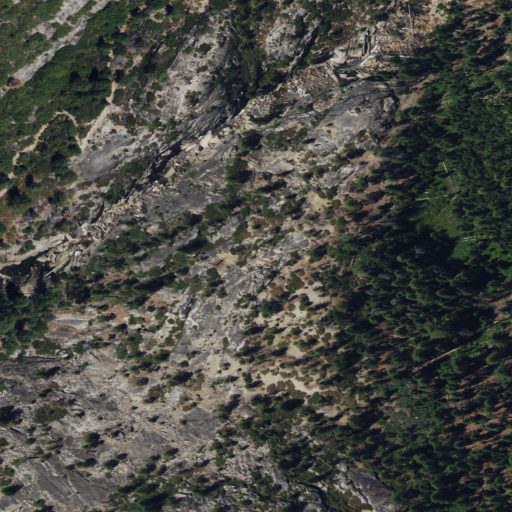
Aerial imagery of valley in California named Little Yosemite Valley containing evergreen forest, shrub, and mixed forest